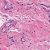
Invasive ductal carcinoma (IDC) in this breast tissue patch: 0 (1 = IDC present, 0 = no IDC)